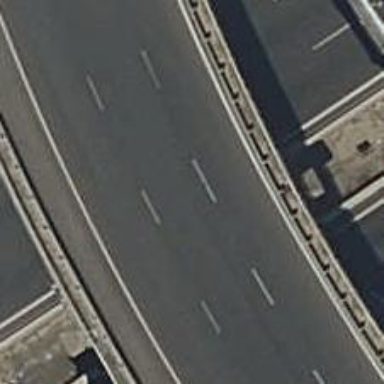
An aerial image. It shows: Bridge on motorway link.